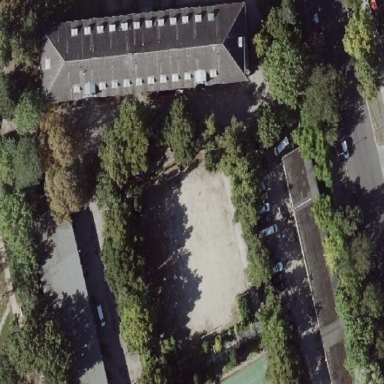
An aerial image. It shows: School.